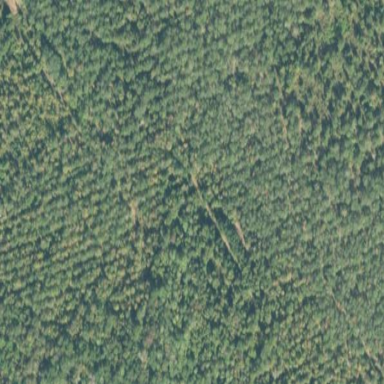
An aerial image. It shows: Forest dominated by needle-leaved trees.